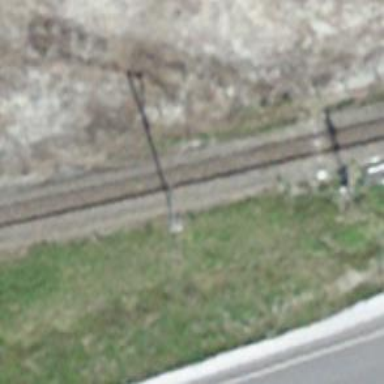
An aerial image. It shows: Narrow-gauge railway with electrified contact line.